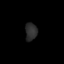
Tissue: skin
Cell type: Myeloid cells
Senescence score: 0.6728
Nuclear area (px): 208
Mean DAPI intensity: 44.159